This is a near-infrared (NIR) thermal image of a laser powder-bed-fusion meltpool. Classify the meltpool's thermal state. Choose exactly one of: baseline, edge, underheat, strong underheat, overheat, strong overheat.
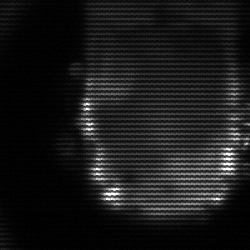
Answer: baseline